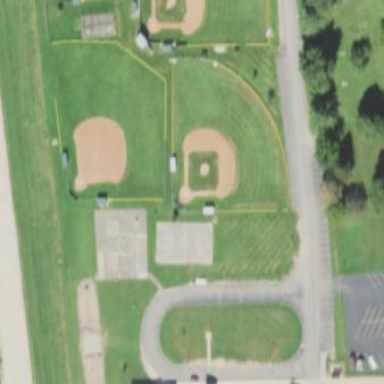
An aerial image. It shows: Baseball pitch for leisure land.